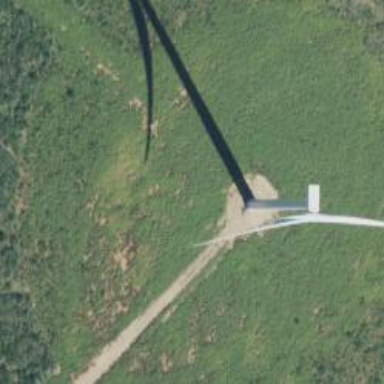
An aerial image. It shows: Wind generator powered by horizontal-axis wind turbine.